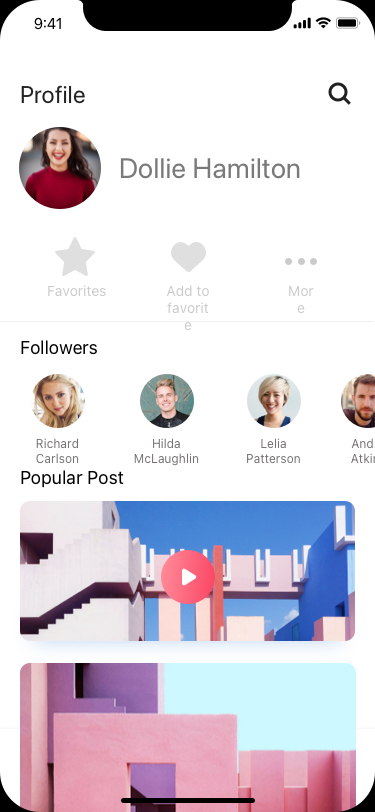
Text in this UI design:
Add to
favorite
More
Favorites
Dollie Hamilton
Followers
Richard Carlson
Hilda McLaughlin
Lelia Patterson
Andre Atkins
Popular Post
Profile